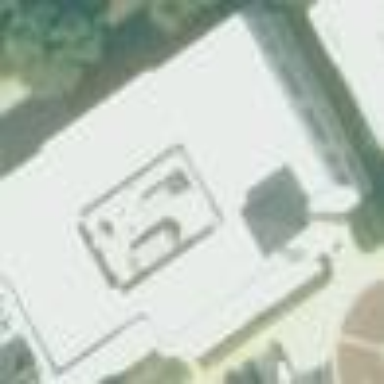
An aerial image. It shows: Building.